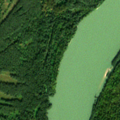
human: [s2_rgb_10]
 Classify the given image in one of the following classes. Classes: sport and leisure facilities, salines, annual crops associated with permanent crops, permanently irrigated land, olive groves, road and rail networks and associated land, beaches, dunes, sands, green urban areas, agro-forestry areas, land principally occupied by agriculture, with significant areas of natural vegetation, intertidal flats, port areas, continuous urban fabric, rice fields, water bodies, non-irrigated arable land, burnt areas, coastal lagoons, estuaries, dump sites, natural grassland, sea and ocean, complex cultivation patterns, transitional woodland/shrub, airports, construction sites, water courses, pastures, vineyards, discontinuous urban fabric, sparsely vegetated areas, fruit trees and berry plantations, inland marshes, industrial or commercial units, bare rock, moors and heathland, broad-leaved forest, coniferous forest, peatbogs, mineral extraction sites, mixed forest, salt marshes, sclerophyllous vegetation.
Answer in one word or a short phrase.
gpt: broad-leaved forest, transitional woodland/shrub, inland marshes, water courses